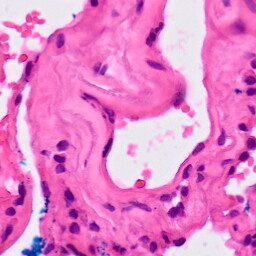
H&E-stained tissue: Lung